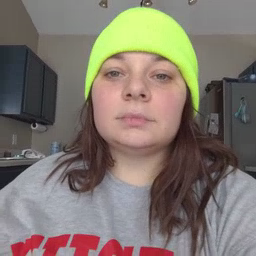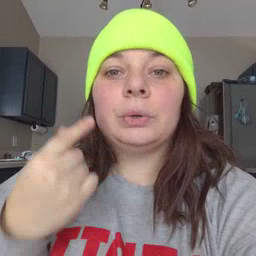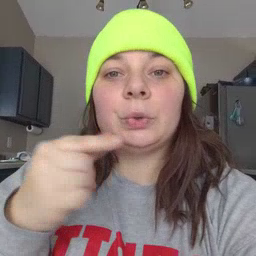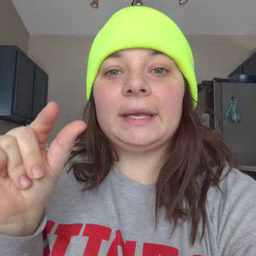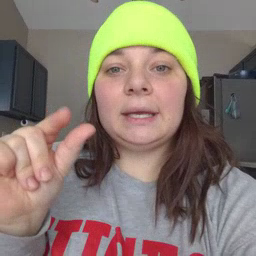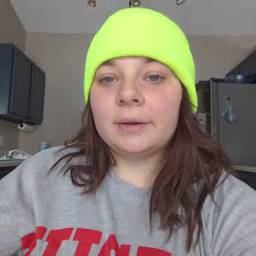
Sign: green